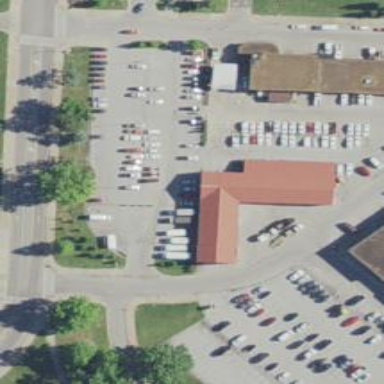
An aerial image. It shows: Building designated for vehicle storage.